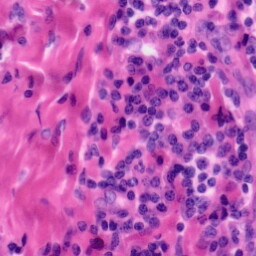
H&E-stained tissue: Tonsil